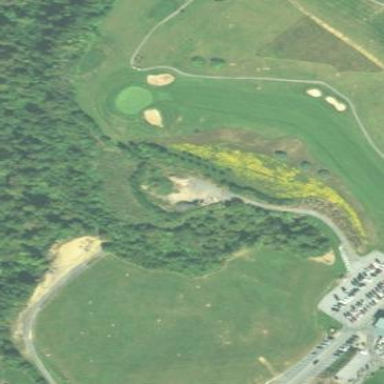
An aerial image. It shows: Grassy area designated for driving range golf.